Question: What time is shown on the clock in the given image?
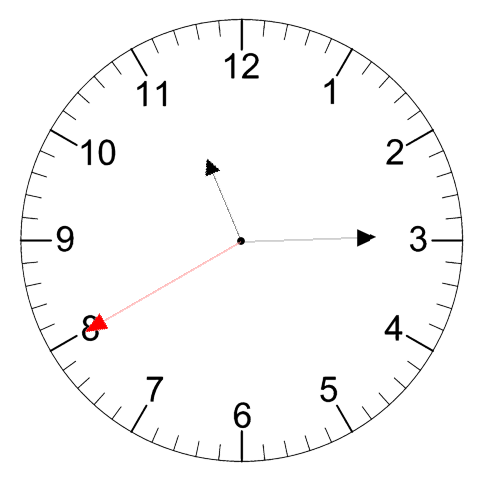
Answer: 11:14:40